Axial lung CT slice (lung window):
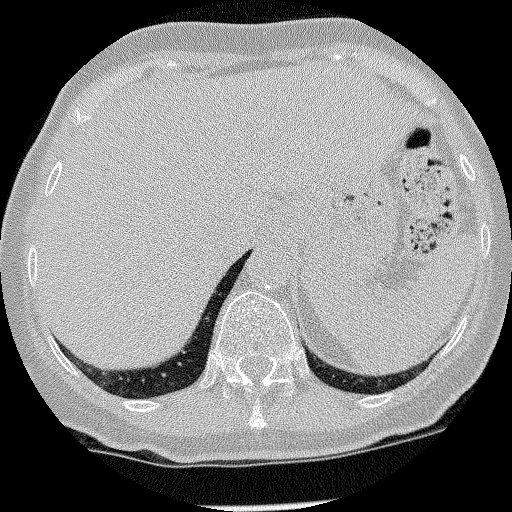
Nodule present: no